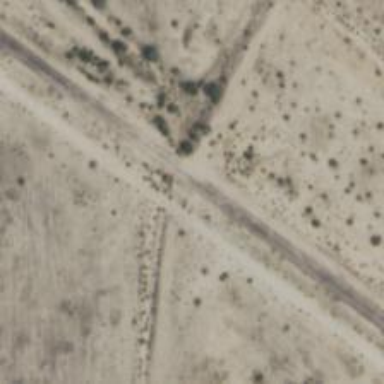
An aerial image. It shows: Abandoned railway.